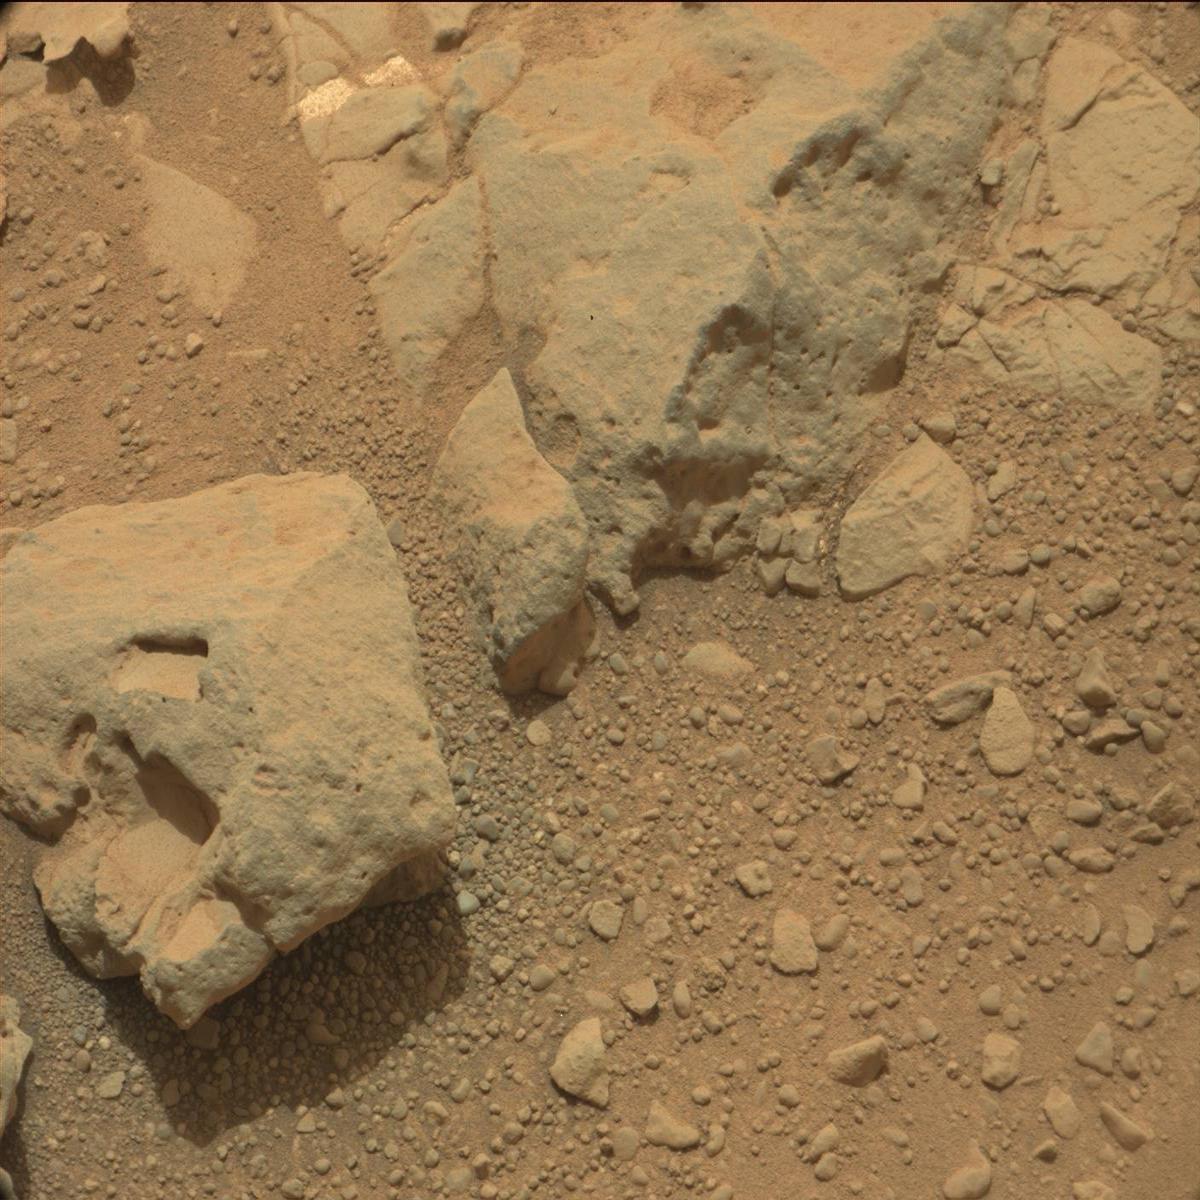
Terrain classes present: Bedrock, Rock, Sand / Soil